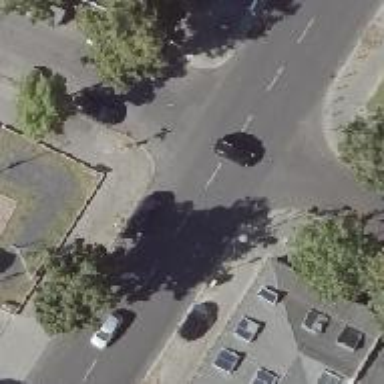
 while the one on the right is parallel to the kerb."